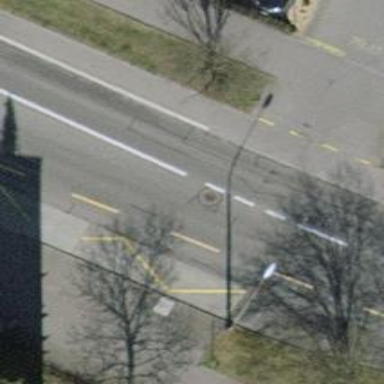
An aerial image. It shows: Bus stop for trolleybuses with designated stop position for public transport.